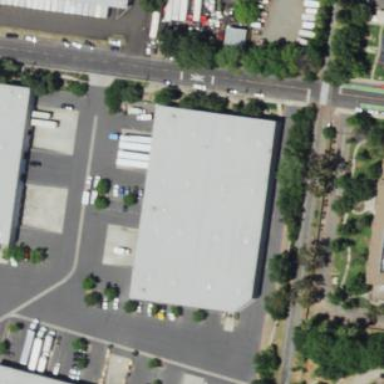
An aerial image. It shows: Commercial building.